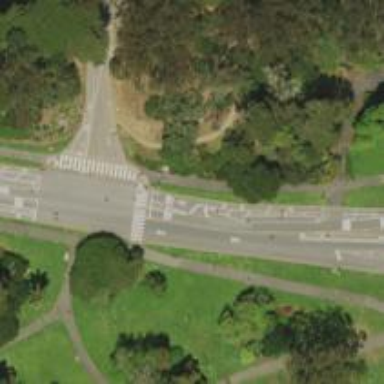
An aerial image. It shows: Marked crossing on the road.